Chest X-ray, PA view. Patient: 25 years old, sex F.
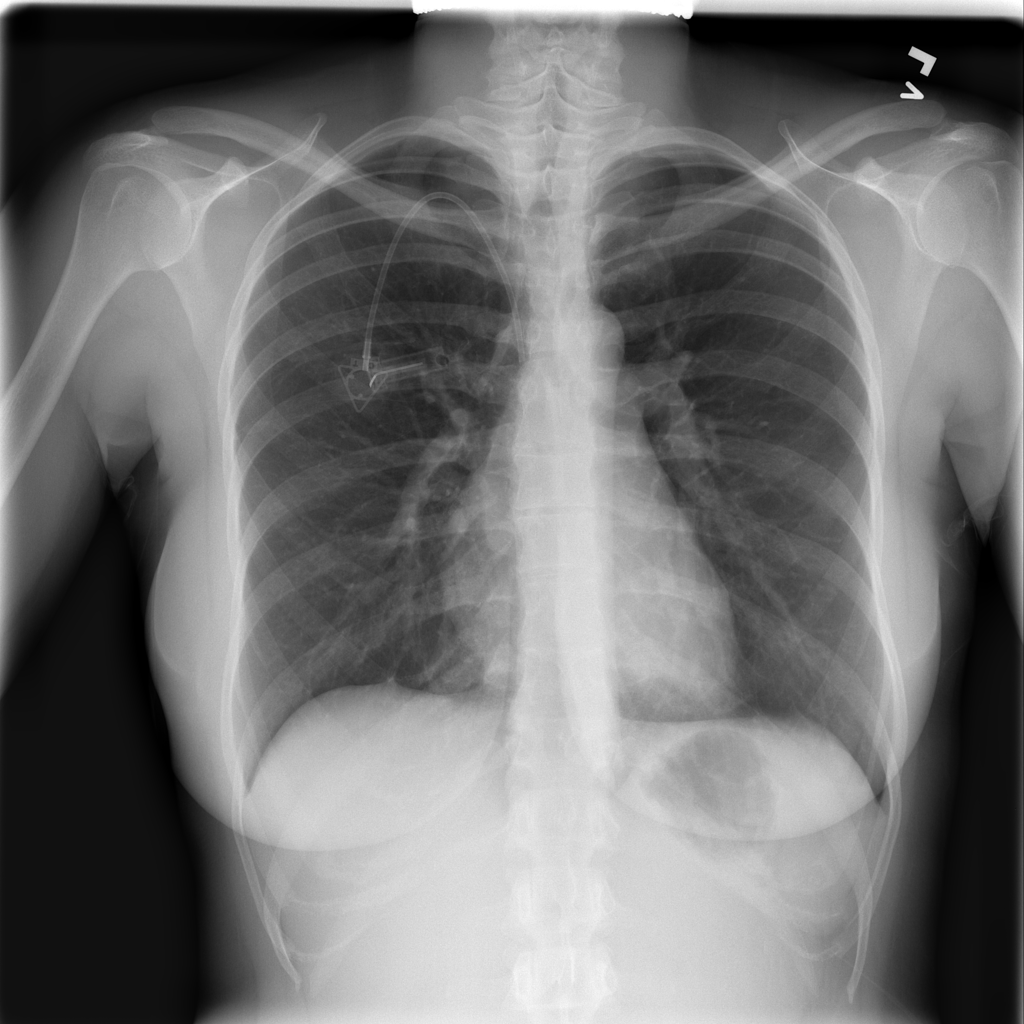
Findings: No Finding